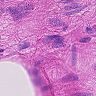
Metastatic tissue present: no